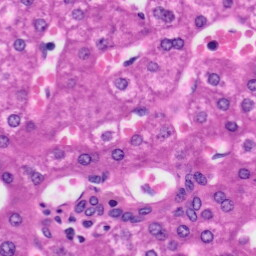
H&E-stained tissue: Liver